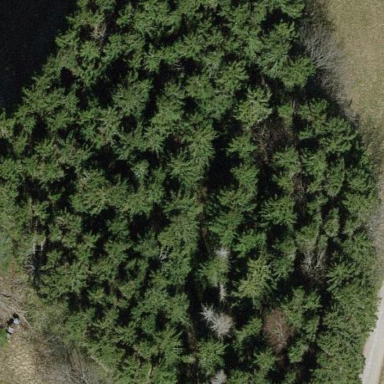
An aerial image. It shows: Forest area.